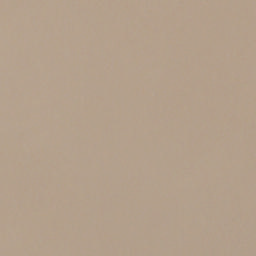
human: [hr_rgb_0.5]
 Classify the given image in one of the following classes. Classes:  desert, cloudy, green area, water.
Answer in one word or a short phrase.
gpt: cloudy